Interaction volume radius: 5 \u00c5
Interaction volume height: 10 \u00c5
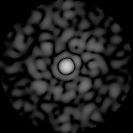
Disorder parameter: 0.8534